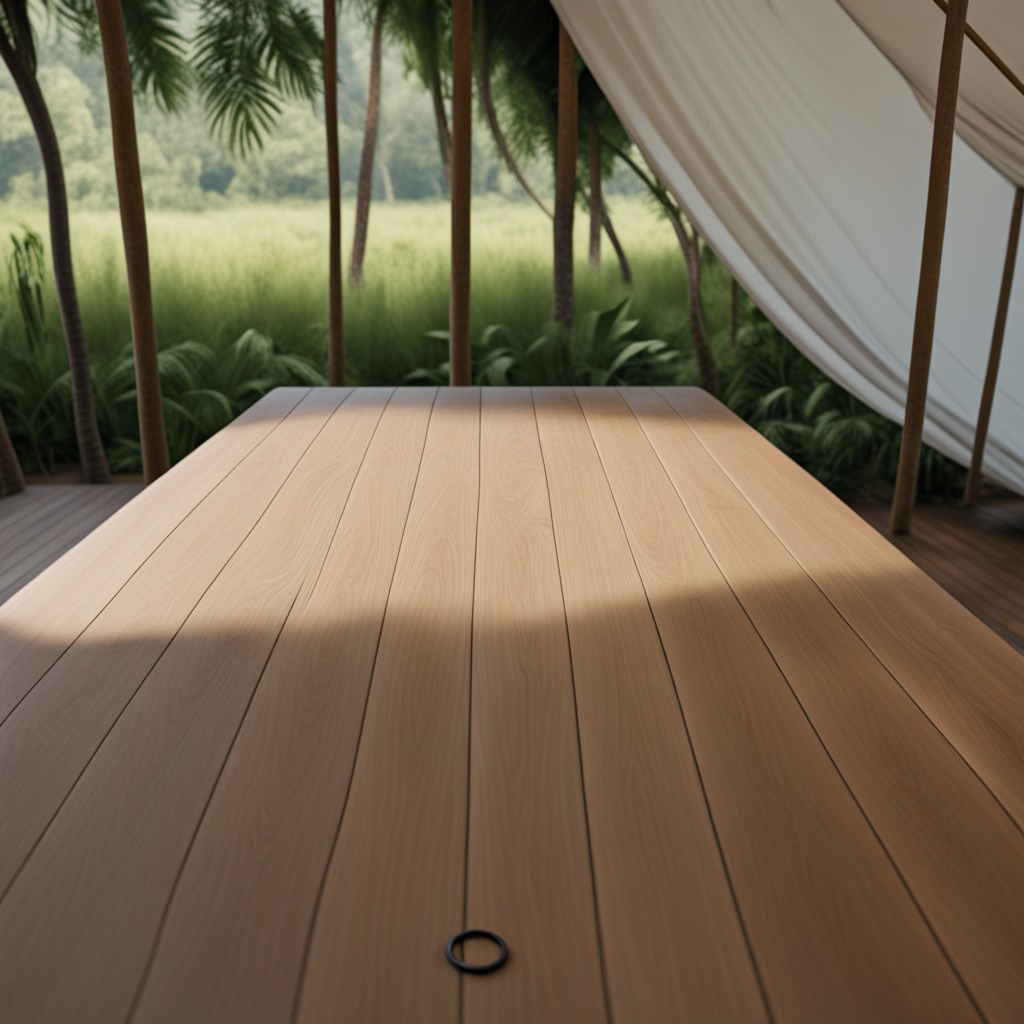
A rubber O-ring is lying on a wooden table inside a jungle field workshop tent.